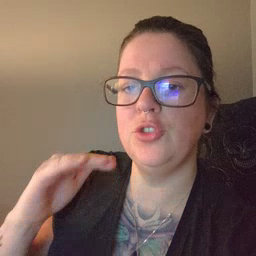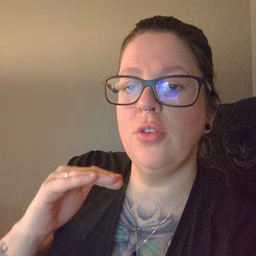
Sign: child